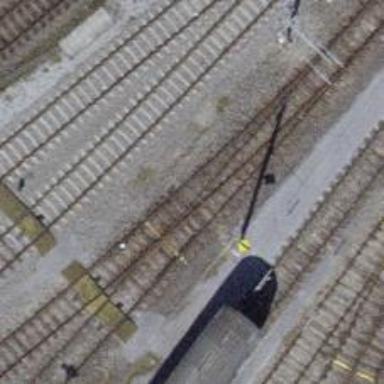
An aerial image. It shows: Railway siding with one electrified track and contact line.